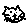
Label: cat